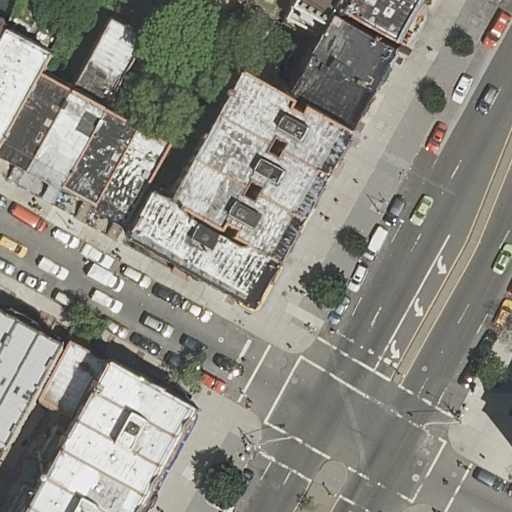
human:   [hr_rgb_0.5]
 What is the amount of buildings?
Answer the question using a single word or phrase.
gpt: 21

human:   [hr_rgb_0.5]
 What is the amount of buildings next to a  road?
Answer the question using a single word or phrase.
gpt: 21

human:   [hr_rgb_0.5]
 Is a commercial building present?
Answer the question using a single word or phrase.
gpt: no

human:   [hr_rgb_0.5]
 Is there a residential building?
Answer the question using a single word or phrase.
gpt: yes

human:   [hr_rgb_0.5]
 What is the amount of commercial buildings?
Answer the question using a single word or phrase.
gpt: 0

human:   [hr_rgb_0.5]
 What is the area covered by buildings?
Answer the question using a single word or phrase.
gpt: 3043m2

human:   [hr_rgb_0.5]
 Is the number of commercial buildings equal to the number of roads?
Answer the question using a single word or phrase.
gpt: no

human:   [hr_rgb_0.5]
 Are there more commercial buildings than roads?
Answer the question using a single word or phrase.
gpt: no

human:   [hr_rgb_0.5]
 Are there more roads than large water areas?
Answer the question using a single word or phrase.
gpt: yes

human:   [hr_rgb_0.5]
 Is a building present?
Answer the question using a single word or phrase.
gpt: yes

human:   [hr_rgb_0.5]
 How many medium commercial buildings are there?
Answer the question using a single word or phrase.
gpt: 0

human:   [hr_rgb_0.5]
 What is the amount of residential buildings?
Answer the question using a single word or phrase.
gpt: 21

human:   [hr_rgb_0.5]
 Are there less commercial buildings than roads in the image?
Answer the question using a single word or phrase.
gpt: yes

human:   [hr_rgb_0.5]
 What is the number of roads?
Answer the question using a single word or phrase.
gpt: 5

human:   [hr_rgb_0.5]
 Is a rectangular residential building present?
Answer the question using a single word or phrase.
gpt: yes

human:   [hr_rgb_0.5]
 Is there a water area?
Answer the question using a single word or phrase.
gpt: no

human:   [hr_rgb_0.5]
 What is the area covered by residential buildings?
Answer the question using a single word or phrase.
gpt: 3043m2

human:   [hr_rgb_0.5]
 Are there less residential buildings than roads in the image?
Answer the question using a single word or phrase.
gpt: no

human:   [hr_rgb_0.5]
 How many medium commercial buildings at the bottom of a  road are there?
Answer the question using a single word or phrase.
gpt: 0

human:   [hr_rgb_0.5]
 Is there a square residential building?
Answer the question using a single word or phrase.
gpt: no

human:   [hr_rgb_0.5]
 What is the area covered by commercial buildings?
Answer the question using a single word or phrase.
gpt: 0m2

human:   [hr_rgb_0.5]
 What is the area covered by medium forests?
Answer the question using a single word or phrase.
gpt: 0m2

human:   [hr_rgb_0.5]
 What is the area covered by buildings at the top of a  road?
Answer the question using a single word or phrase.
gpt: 2519m2

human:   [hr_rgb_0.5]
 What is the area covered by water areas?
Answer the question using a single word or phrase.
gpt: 0m2

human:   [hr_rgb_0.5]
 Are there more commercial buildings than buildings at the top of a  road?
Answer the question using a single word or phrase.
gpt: no

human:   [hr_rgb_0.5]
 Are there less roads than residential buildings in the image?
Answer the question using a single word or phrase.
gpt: yes

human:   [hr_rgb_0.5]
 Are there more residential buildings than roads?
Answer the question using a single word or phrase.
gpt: yes

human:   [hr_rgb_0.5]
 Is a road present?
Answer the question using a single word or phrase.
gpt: yes

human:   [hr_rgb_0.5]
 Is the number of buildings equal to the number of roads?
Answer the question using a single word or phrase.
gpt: no

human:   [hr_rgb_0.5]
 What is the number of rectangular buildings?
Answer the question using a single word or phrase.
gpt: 16

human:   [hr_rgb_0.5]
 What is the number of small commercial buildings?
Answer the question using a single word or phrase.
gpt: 0

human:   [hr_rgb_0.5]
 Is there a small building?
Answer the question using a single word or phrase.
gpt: yes

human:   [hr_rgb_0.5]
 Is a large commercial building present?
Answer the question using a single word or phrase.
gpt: no

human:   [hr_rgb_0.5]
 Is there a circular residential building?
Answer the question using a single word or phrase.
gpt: no

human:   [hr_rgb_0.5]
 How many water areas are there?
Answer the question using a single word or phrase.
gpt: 0

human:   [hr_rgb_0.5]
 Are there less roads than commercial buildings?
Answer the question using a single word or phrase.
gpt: no

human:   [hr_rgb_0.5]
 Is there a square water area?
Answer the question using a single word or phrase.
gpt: no

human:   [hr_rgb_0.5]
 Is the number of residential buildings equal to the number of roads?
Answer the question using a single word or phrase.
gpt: no

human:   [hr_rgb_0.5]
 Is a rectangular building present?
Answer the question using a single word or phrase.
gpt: yes

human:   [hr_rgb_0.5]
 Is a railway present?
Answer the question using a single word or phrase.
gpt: no

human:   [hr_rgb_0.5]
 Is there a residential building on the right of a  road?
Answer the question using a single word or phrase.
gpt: yes

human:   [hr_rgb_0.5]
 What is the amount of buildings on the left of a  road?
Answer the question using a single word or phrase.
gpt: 21

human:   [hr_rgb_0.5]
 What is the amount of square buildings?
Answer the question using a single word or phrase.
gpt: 0

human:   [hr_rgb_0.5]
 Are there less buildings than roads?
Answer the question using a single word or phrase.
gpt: no

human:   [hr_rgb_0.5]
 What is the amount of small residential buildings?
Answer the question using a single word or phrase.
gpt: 5

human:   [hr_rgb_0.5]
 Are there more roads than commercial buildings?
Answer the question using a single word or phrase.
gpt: yes

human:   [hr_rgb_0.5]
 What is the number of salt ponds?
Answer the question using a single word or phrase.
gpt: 0

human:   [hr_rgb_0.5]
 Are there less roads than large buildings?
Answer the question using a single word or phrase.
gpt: no

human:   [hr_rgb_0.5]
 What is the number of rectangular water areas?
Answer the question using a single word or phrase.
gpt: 0

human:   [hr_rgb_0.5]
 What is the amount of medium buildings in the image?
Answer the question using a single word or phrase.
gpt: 16

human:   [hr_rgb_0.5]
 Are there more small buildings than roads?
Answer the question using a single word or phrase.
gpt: no

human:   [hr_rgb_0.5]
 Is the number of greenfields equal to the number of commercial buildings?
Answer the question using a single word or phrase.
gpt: yes

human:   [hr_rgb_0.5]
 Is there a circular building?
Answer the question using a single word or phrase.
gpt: no

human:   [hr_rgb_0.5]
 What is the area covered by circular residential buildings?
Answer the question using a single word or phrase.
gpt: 0m2

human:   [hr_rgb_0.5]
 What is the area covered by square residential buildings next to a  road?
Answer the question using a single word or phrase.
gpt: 0m2

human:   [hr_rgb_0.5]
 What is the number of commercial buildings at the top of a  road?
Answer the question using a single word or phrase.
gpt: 0

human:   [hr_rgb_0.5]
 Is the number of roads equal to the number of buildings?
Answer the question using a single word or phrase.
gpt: no

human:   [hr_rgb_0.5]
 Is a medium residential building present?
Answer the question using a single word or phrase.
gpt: yes

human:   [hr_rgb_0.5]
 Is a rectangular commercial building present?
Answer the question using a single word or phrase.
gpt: no

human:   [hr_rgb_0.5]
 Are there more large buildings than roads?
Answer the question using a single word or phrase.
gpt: no

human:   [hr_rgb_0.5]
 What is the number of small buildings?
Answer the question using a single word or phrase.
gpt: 5

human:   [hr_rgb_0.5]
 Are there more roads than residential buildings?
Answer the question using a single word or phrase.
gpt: no

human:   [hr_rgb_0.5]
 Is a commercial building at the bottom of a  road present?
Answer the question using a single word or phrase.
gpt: no

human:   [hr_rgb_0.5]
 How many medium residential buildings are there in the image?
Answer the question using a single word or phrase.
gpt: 16